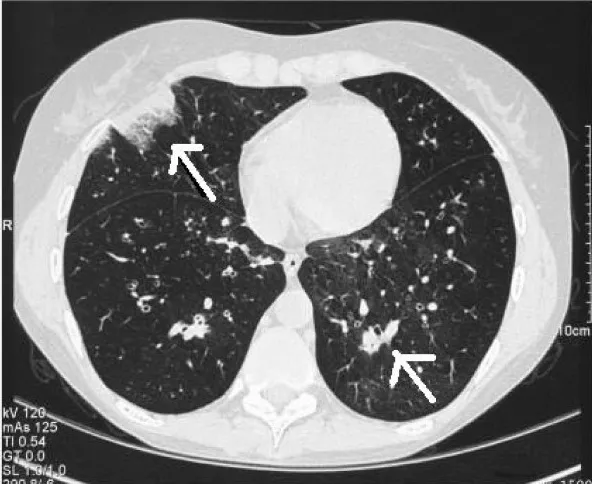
September 2005 (CT Thorax): Multifocal areas of infection.
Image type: radiology (ct)